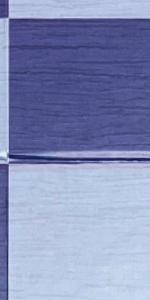
Label: Empty